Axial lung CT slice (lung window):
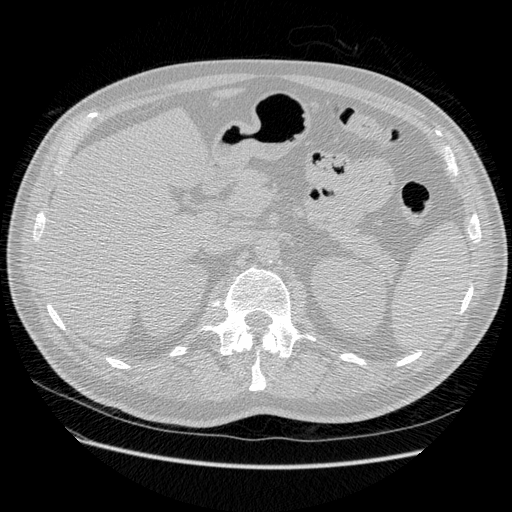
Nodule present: no